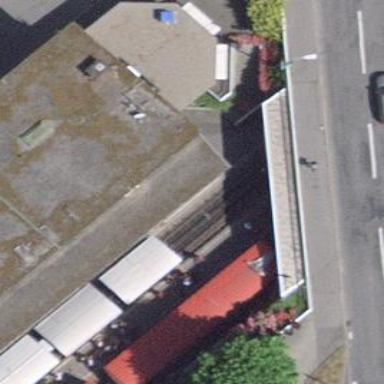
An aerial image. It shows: Platform in tunnel with shelter. It is railway platform specifically for public transport.